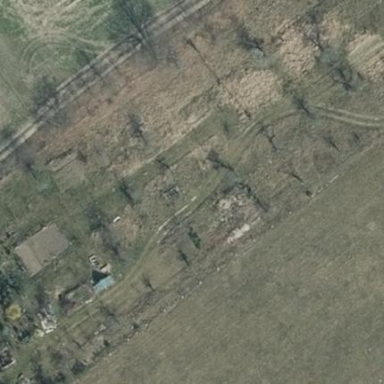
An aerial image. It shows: Orchard.